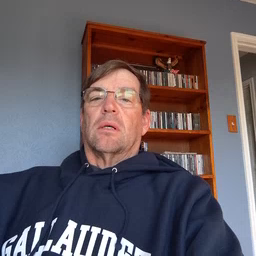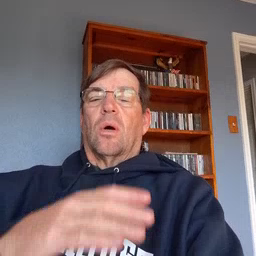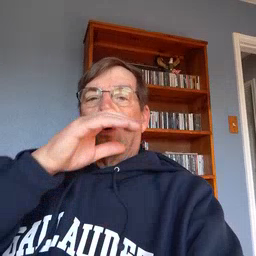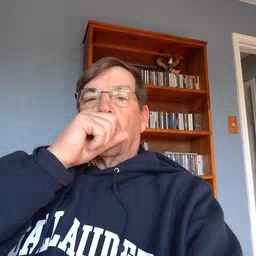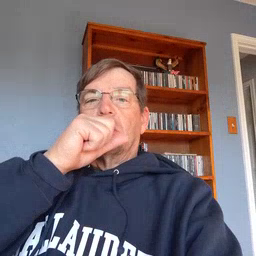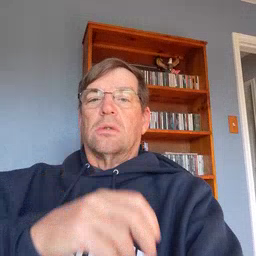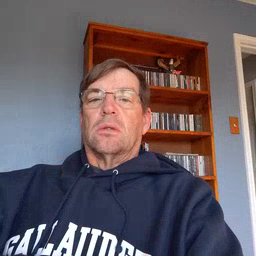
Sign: orange